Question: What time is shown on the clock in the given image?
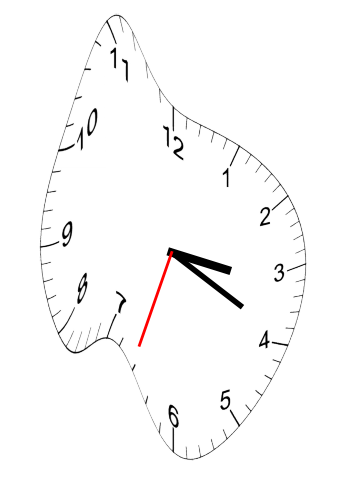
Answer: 03:19:33